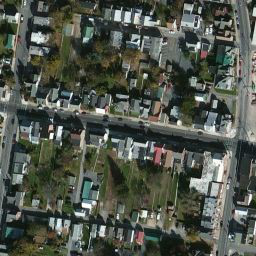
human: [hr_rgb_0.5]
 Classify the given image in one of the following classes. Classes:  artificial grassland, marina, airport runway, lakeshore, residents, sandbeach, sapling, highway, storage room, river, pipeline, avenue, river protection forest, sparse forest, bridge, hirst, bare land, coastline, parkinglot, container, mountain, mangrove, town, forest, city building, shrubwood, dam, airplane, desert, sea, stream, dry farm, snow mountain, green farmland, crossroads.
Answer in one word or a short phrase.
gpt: town